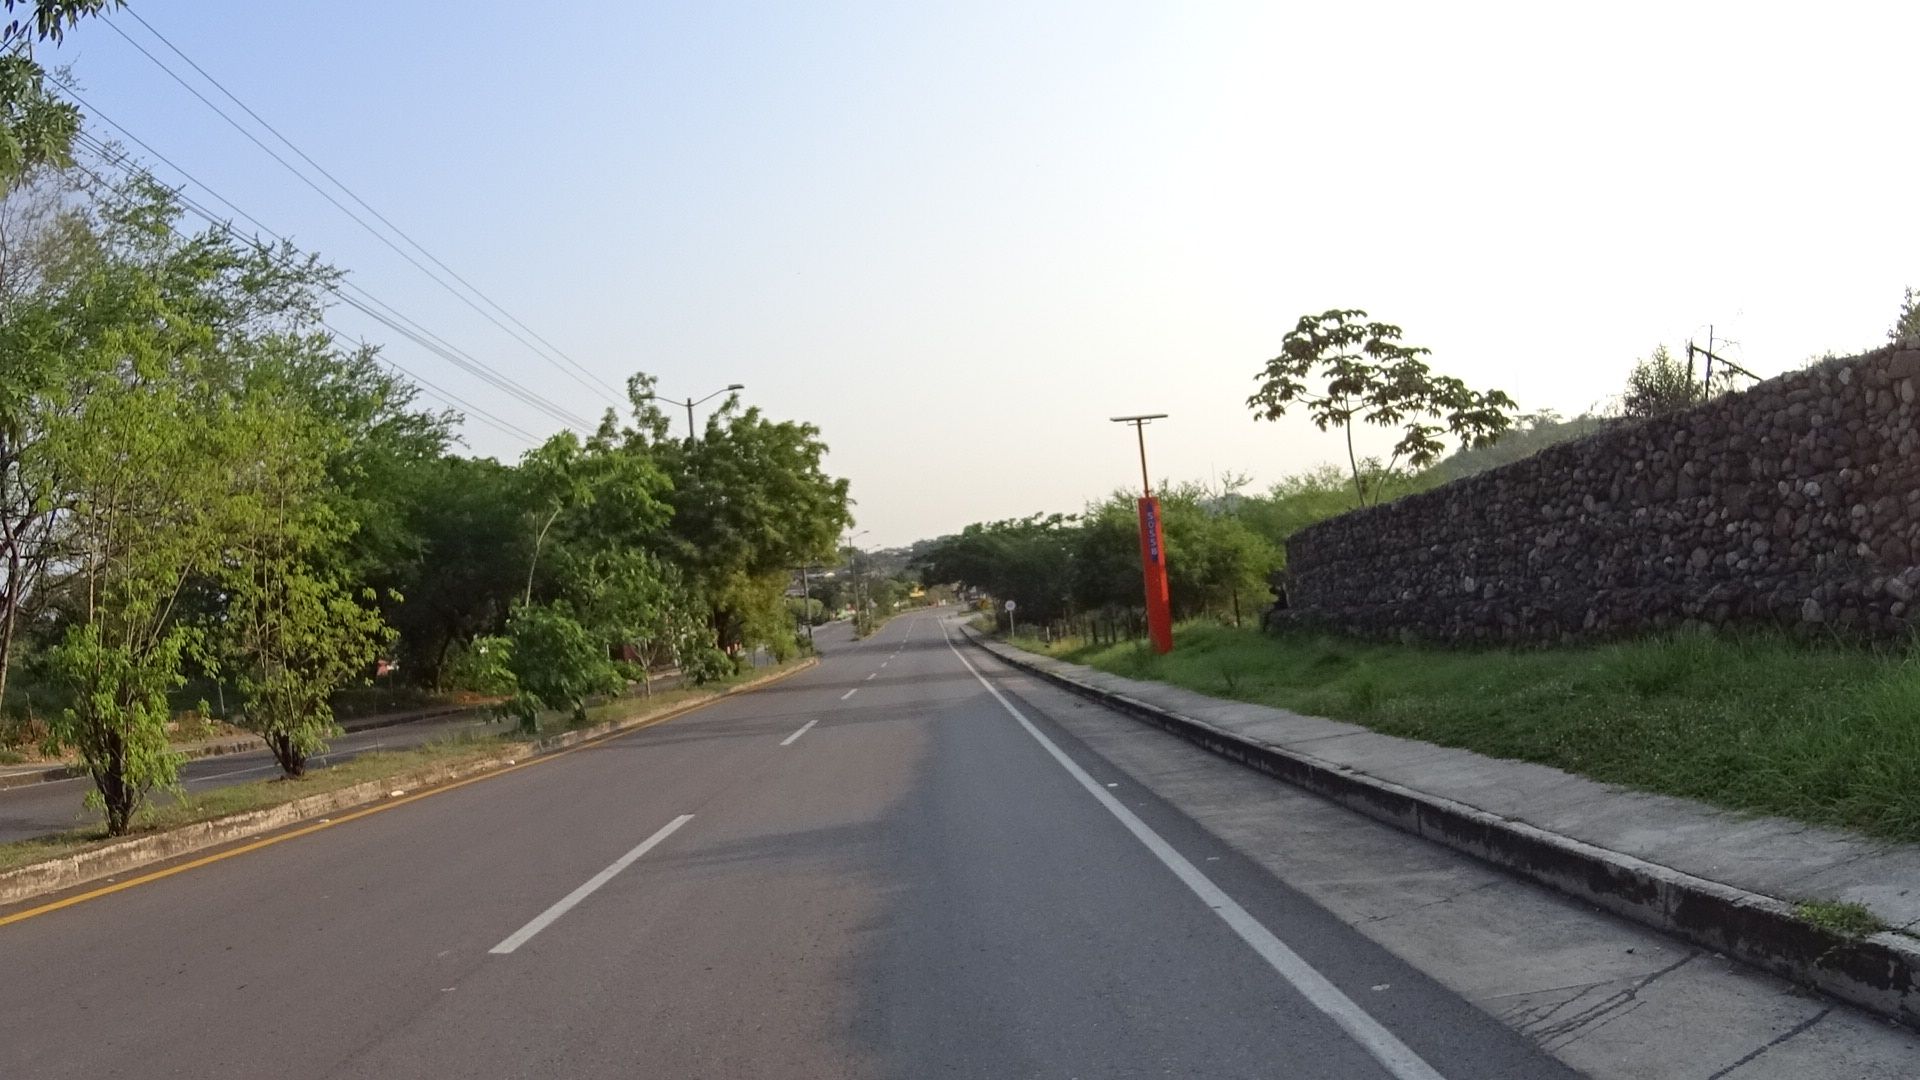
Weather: clear
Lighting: day
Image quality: good
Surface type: cycling surface
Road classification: trunk
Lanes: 2, 1
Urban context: dense urban cluster
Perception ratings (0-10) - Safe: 4.38, Lively: 2.63, Beautiful: 8.01, Boring: 4.37, Depressing: 6.48, Wealthy: 2.94